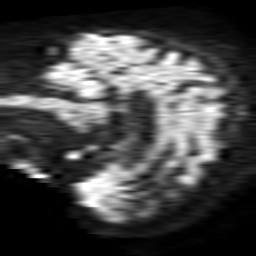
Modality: TRACE
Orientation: sagittal
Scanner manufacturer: philips
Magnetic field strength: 1.5 T
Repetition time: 3.393 s
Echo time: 0.06922 s